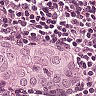
Metastatic tissue present: yes